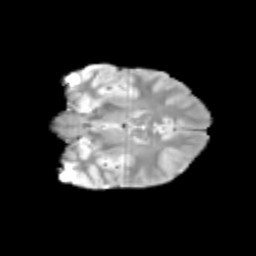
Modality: T2w
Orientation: coronal
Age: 12
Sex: female
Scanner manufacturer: siemens
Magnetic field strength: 3 T
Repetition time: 3.8 s
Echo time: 0.07 s